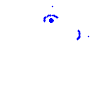
Particle: kaon